Field crop: maize
Growth stage: 2
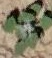
Species: chenopodium